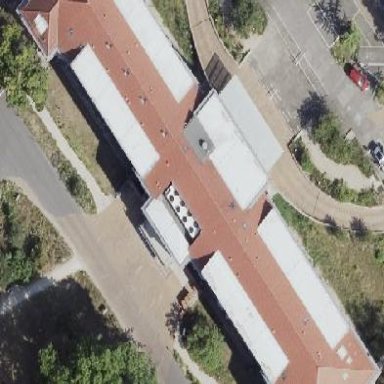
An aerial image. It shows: Hospital building.